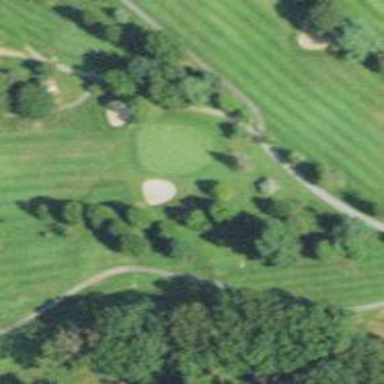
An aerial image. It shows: Golf course hole.